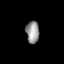
Tissue: lung
Cell type: Epithelial cells
Senescence score: 0.5416
Nuclear area (px): 283
Mean DAPI intensity: 150.763